Interaction volume radius: 5 \u00c5
Interaction volume height: 35 \u00c5
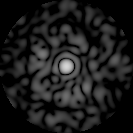
Disorder parameter: 0.8504